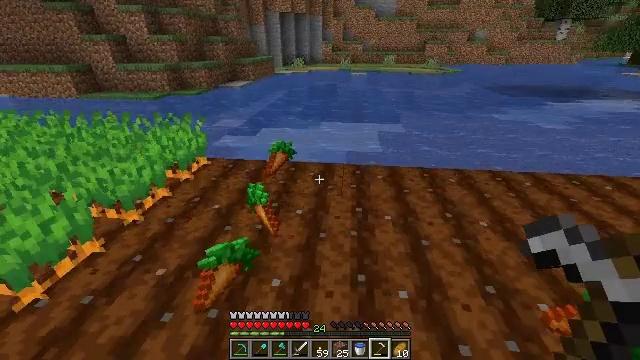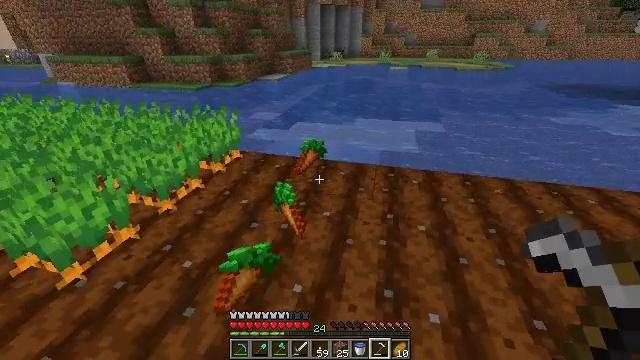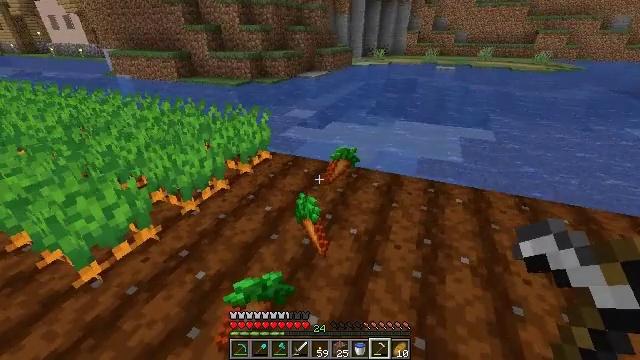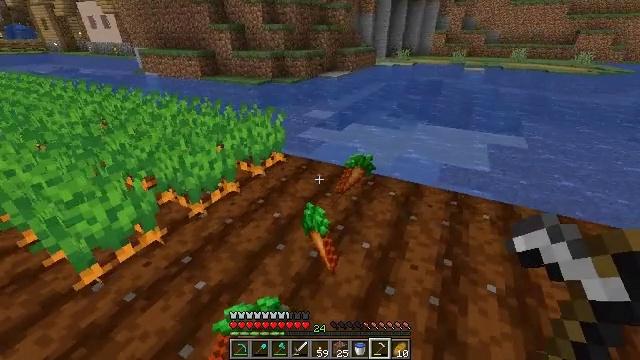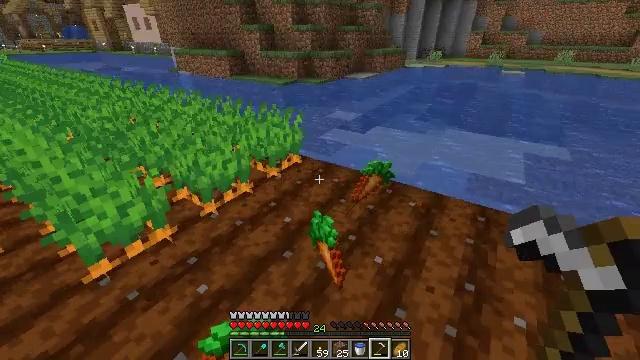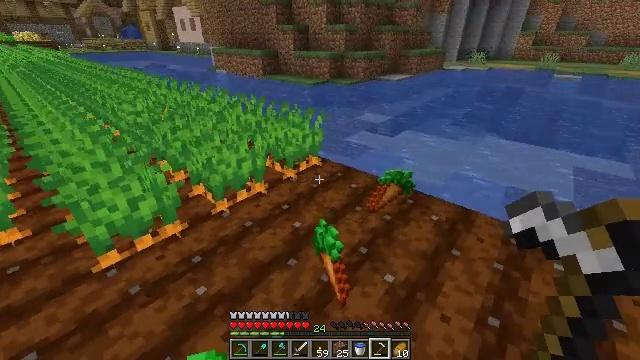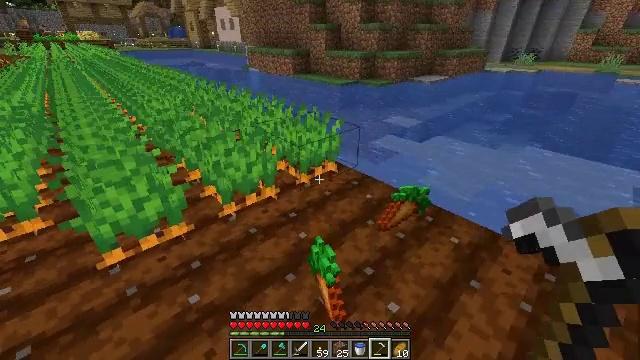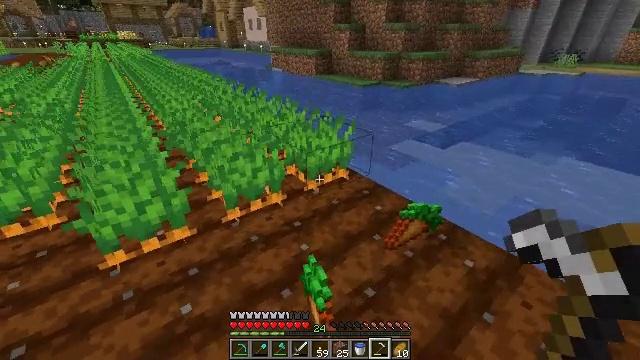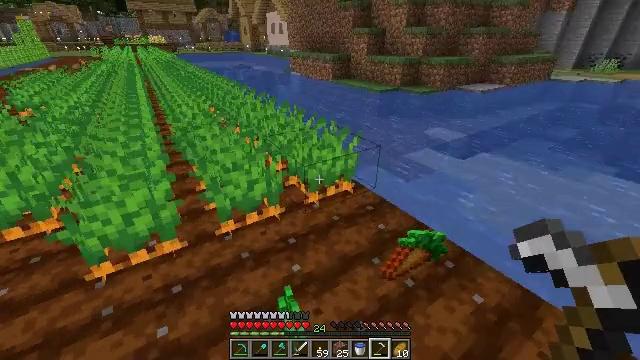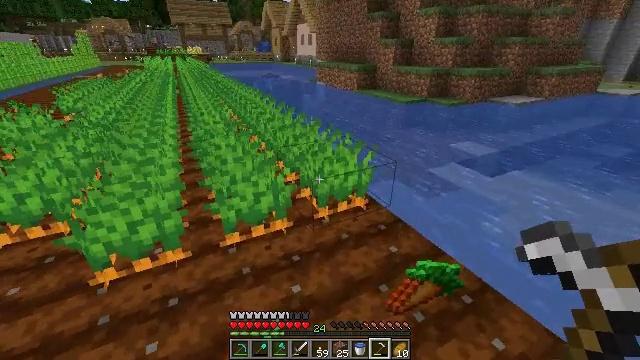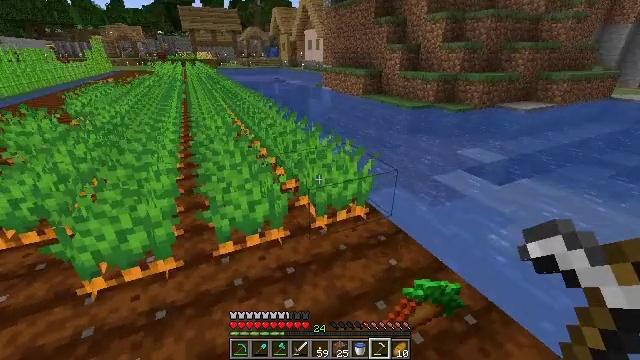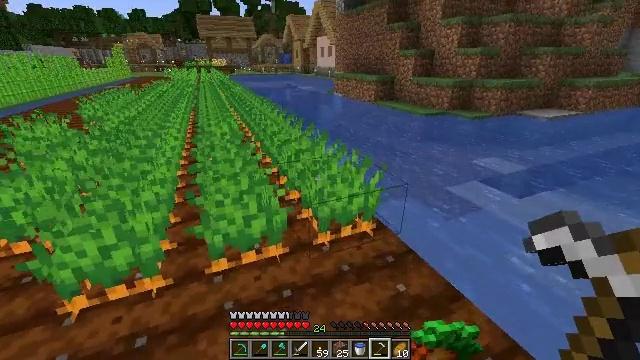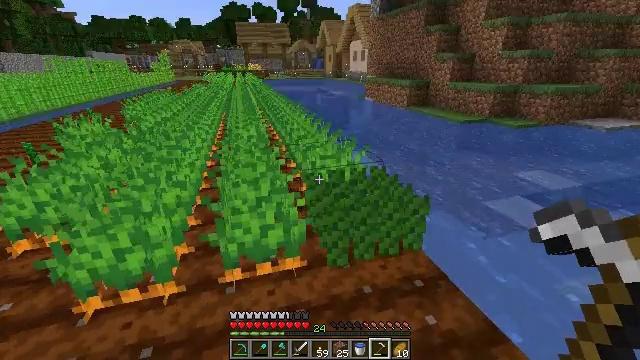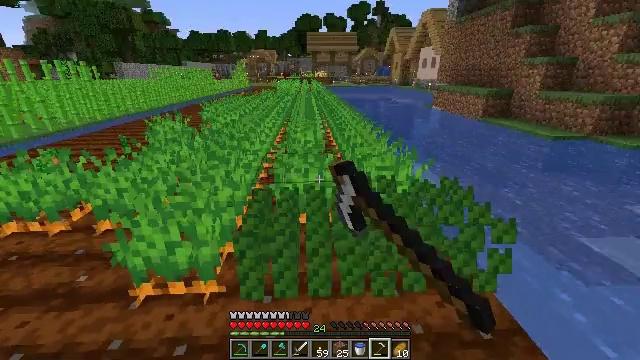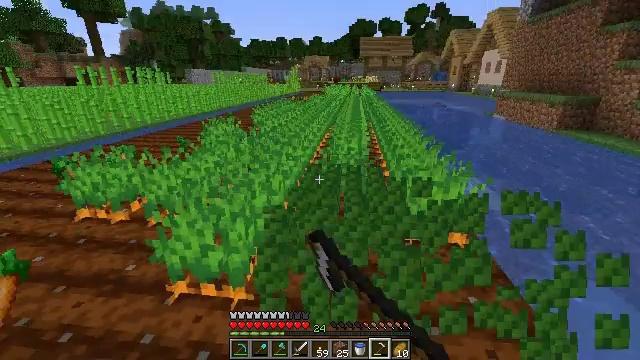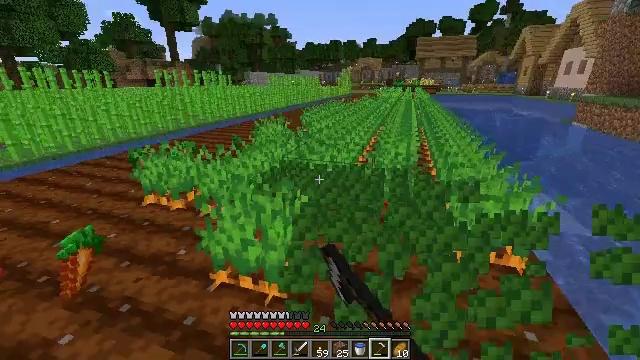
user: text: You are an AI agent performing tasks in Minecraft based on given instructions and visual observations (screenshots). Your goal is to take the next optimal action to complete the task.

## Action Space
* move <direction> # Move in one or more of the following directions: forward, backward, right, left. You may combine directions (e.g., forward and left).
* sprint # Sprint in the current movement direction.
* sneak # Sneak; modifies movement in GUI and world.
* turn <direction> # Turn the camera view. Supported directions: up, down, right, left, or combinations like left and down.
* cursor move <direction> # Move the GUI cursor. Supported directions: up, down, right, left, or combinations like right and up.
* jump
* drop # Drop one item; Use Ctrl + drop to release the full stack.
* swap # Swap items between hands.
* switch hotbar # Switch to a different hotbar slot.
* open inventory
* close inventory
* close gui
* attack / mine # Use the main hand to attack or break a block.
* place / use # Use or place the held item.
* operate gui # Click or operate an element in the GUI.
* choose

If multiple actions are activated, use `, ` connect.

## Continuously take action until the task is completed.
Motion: motion action
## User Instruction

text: Retrieve carrots by attacking the plant.
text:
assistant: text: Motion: move forward, turn left and down
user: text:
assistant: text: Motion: move forward, turn left
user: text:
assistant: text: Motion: move forward and move right, turn left
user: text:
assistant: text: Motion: move forward and move right, turn left
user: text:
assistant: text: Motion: move forward and move right, turn left
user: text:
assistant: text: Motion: move forward and move right, turn left
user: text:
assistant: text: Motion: move forward and move right, turn left
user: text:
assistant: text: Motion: move forward and move right, turn left
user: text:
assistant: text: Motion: move forward and move right, turn left and up
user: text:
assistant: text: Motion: move forward, turn left
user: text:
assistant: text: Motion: move forward, turn left and up
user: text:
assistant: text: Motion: move forward, turn left, attack / mine
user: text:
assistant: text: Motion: move forward, turn left and up, attack / mine
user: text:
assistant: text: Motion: turn left and up, attack / mine
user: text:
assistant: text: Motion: turn left, attack / mine
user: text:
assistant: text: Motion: move left, turn left, attack / mine
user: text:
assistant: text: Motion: move left, turn left, attack / mine
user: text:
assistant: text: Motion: move left, turn left, attack / mine
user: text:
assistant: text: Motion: move forward and move left, attack / mine
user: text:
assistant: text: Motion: move forward and move left, attack / mine
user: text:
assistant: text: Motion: move forward and move left, turn right, attack / mine
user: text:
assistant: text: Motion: move forward and move left, turn right, attack / mine
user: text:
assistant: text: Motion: move forward and move left, turn right, attack / mine
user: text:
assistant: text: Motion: move forward and move left, turn right, attack / mine
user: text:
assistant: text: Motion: move forward and move left, attack / mine
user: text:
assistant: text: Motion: move forward and move left, attack / mine
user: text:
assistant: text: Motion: move forward and move left, turn right, attack / mine
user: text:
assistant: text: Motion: move forward and move left, turn right, attack / mine
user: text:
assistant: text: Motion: move forward and move left, turn right, attack / mine
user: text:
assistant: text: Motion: move forward and move left, turn right, attack / mine